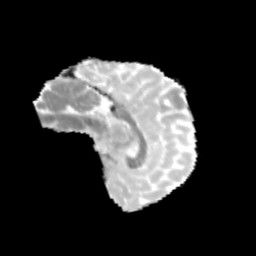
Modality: MD
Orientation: sagittal
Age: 13
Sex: male
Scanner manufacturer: siemens
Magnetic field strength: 3 T
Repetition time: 3.8 s
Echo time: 0.07 s